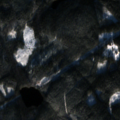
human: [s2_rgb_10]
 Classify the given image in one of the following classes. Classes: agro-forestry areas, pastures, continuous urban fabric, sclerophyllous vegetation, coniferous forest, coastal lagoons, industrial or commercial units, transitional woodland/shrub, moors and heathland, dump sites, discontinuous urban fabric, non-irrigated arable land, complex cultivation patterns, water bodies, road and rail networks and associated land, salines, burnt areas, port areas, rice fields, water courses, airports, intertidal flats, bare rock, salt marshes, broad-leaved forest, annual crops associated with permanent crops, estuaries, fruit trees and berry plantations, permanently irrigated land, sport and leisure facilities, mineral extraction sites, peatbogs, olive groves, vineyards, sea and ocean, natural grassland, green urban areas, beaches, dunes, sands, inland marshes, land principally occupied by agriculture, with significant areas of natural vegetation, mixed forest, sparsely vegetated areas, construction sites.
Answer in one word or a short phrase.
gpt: coniferous forest, mixed forest